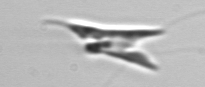
Label: Chrysochromulina_lanceolata